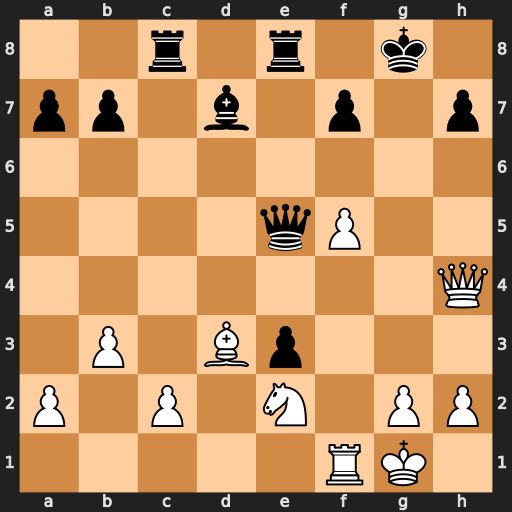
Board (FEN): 2r1r1k1/pp1b1p1p/8/4qP2/7Q/1P1Bp3/P1P1N1PP/5RK1
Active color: w
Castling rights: -
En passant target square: -
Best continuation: f6 h5 Bf5 Bxf5 Qg5+ Bg6 Qh6 Qxf6 Rxf6